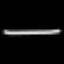
Label: line